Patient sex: F
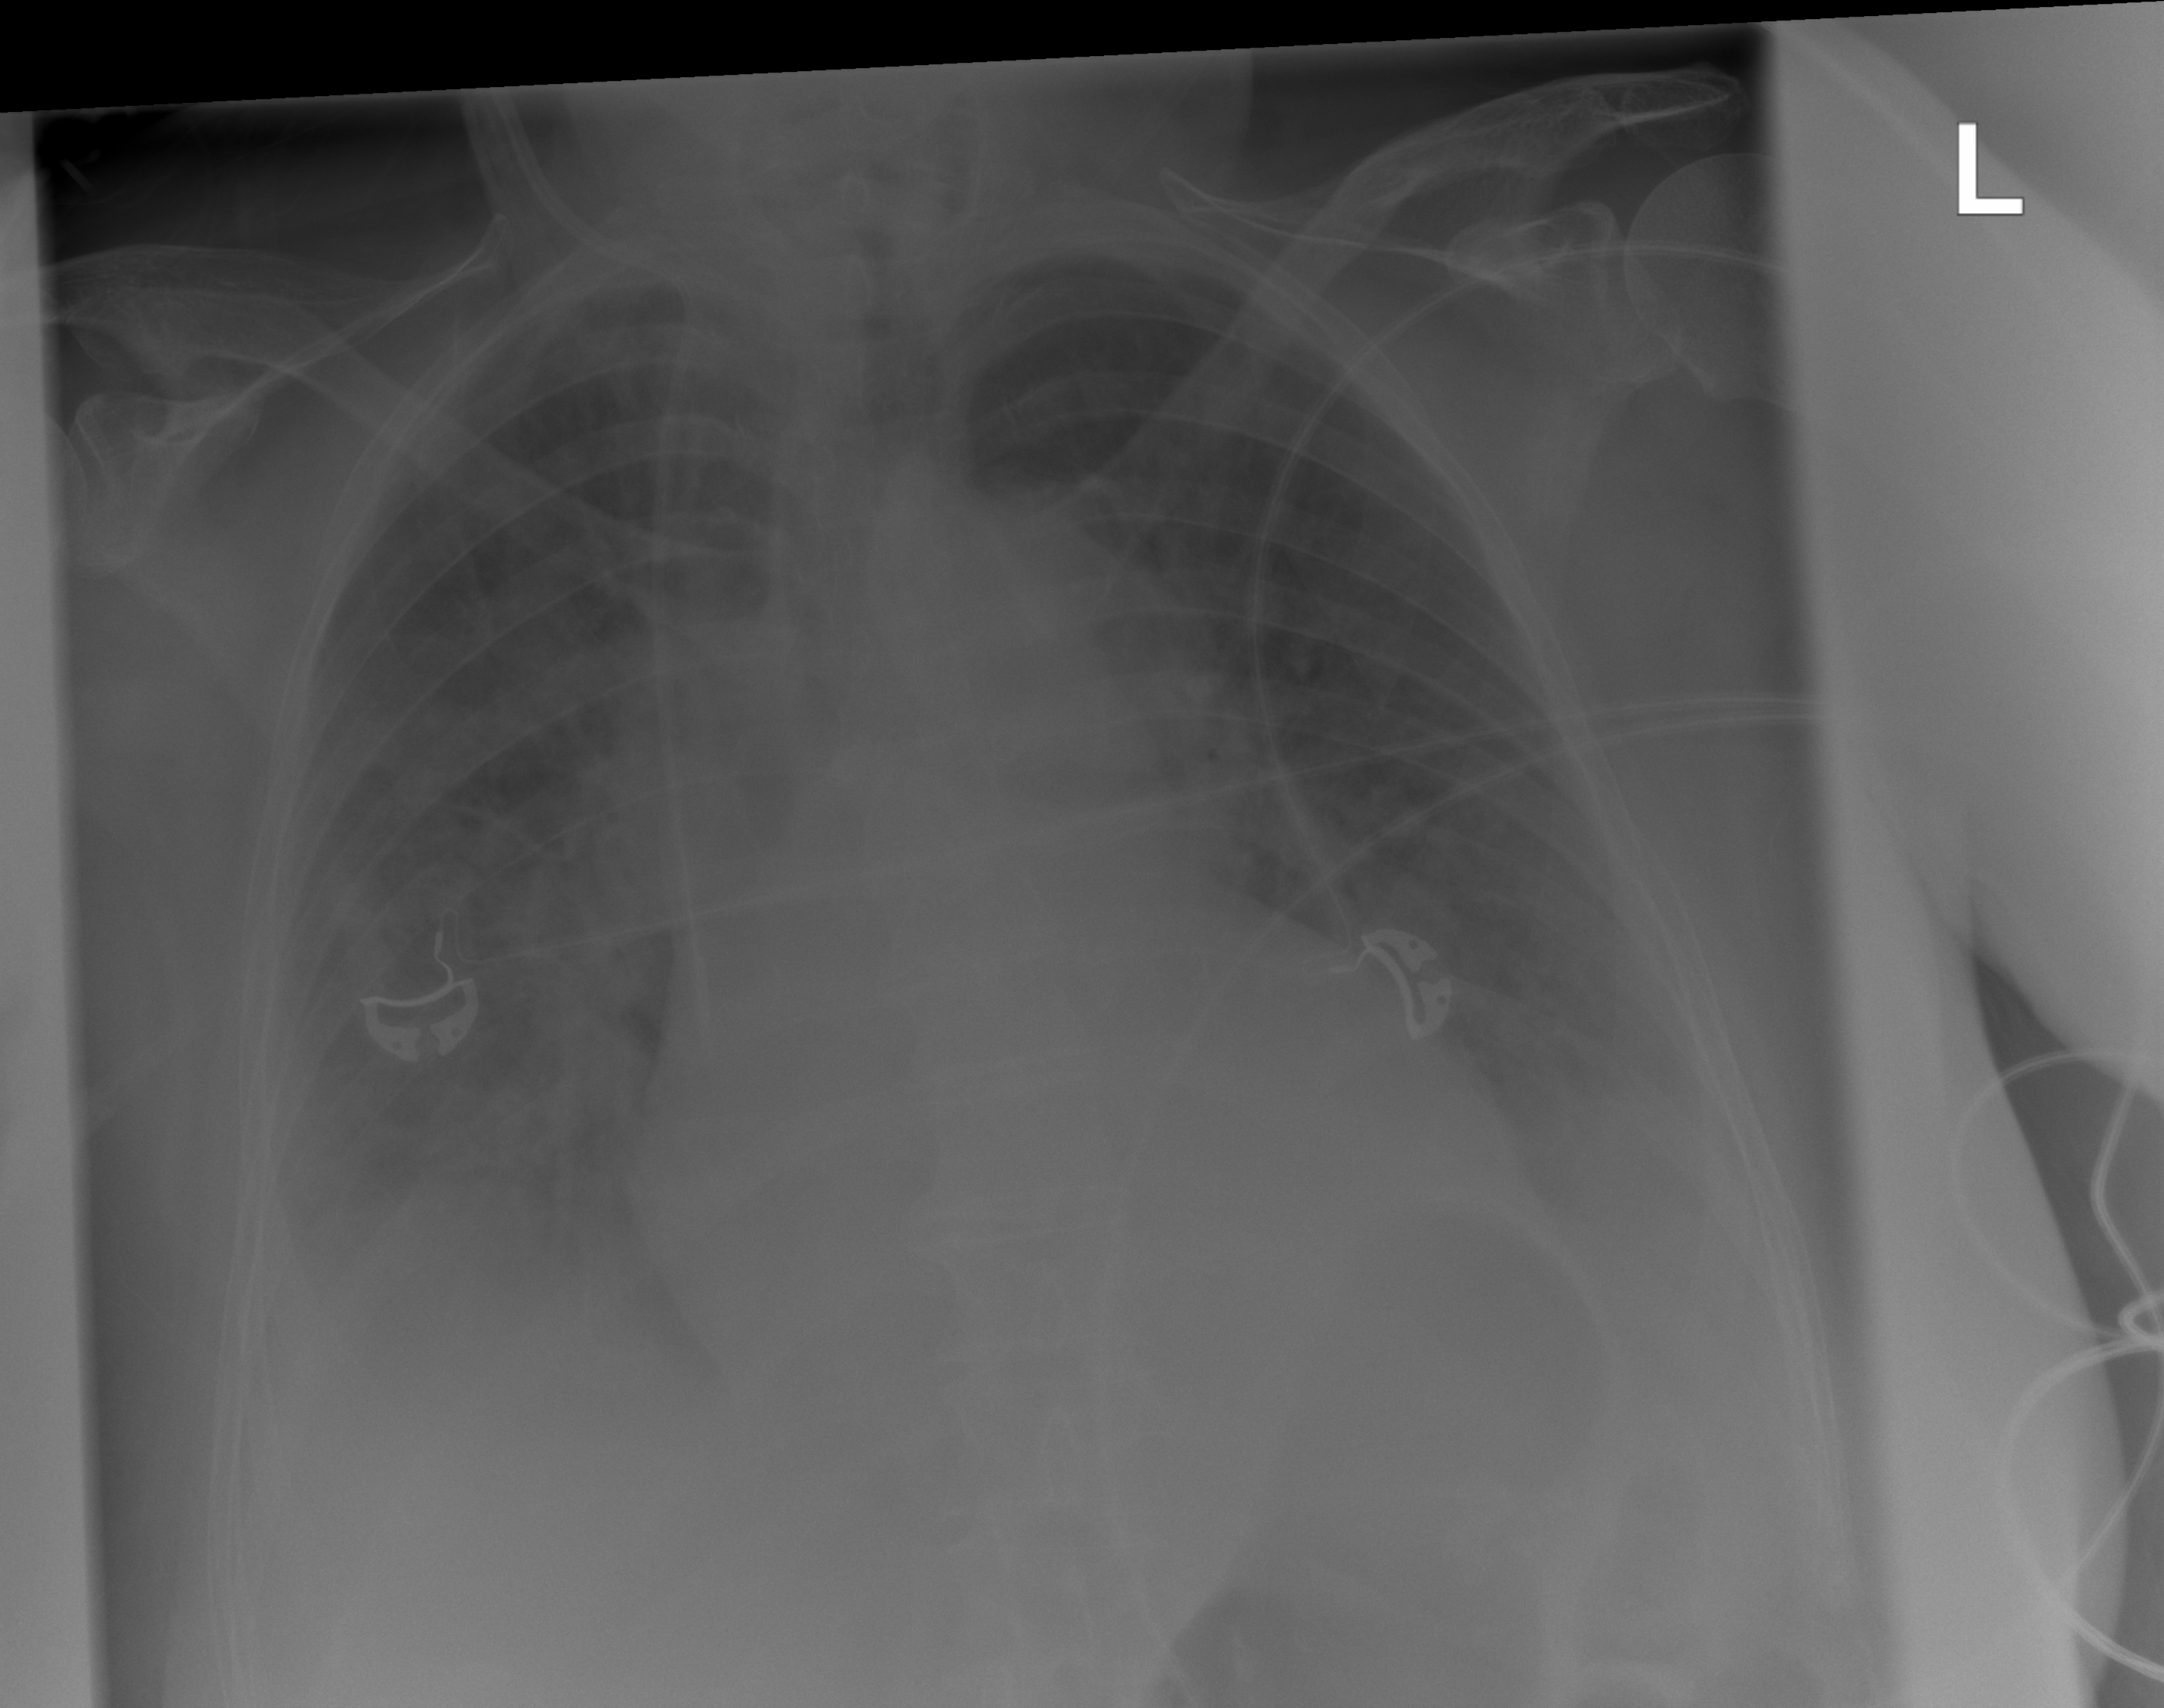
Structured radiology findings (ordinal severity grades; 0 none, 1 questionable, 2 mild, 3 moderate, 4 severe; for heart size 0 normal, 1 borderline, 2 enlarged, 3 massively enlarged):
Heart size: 1
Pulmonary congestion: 3
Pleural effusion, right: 2
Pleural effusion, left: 2
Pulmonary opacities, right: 1
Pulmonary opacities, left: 1
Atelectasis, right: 2
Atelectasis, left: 2